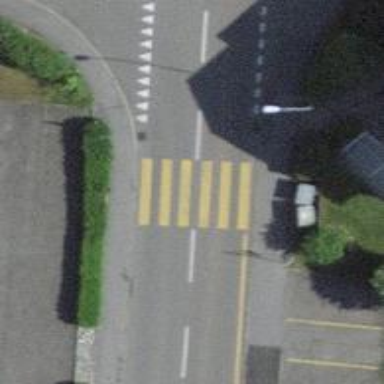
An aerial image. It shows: Kerb serving as barrier.